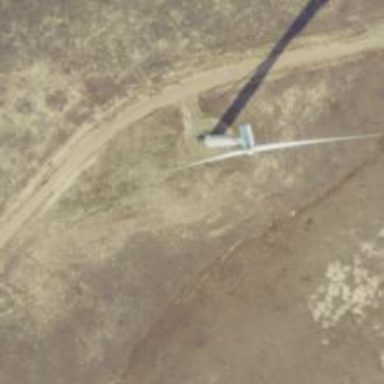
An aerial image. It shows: Wind generator in the form of horizontal axis wind turbine.